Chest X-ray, AP view. Patient: 28 years old, sex F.
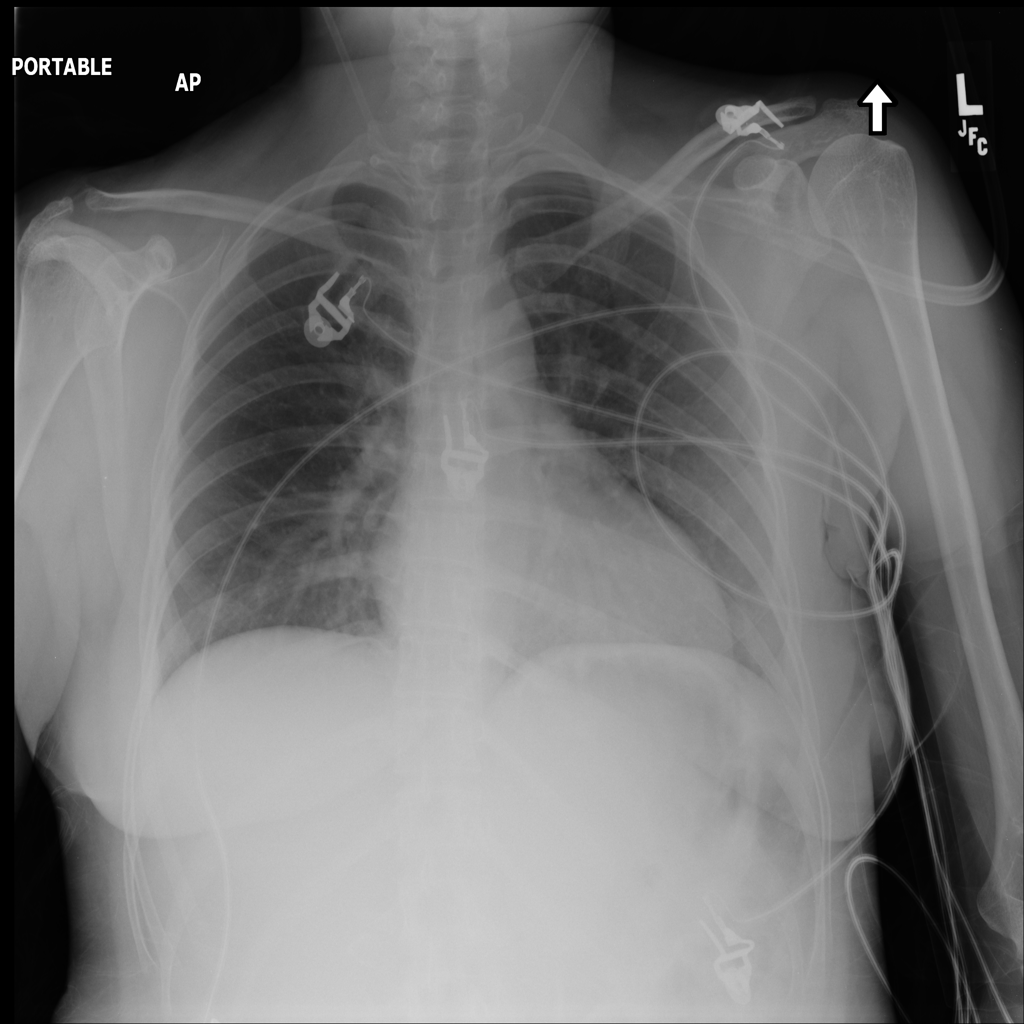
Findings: No Finding